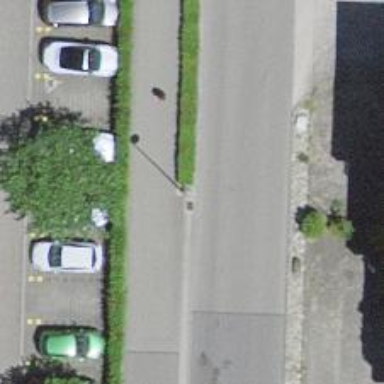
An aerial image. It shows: Block barrier.